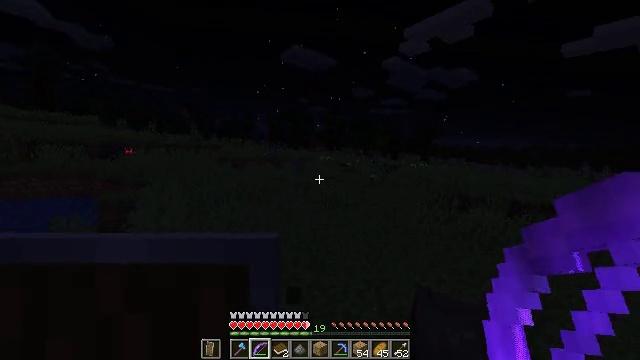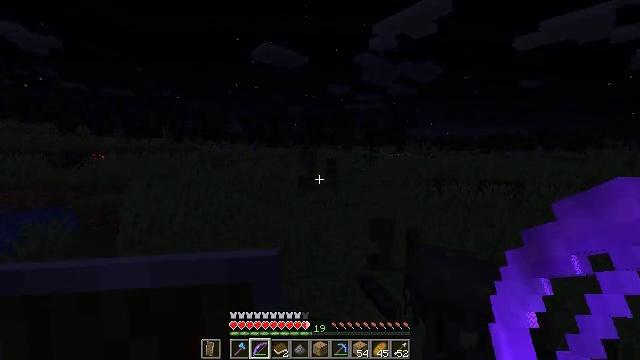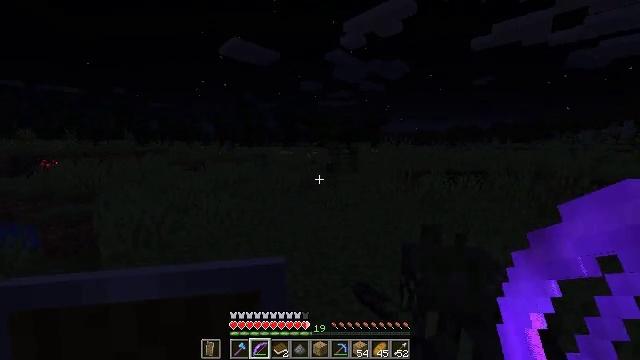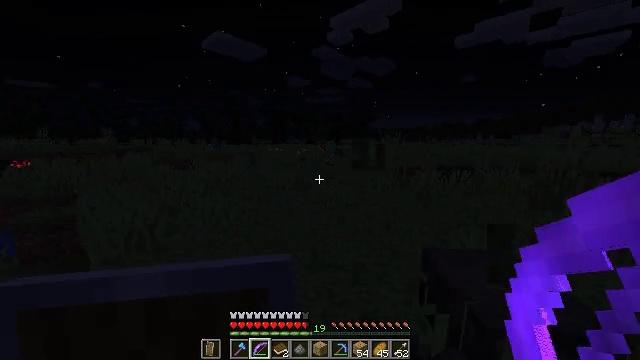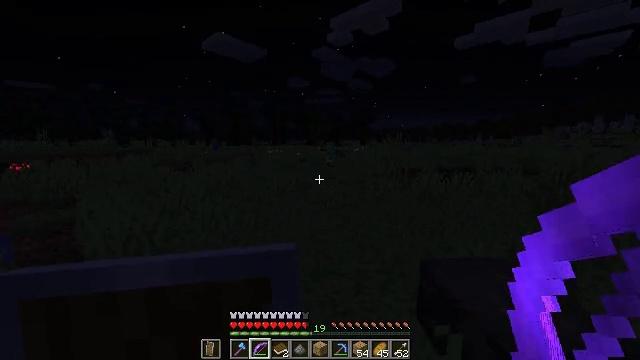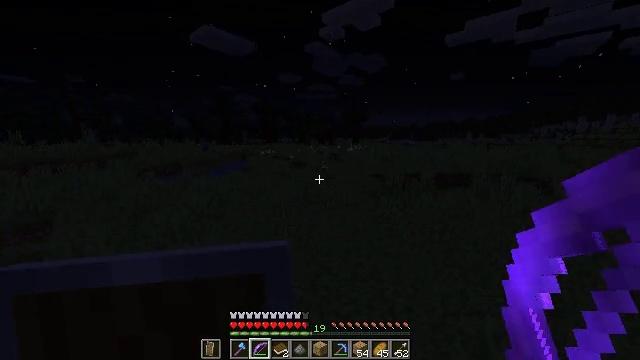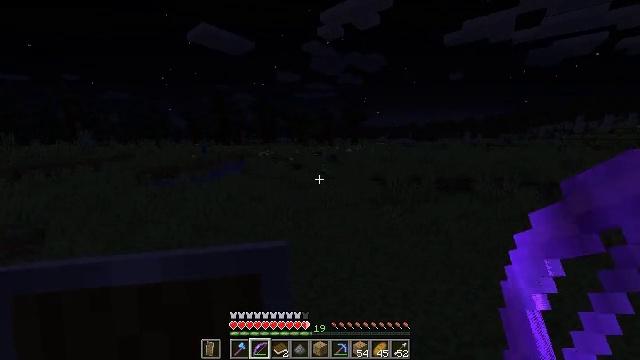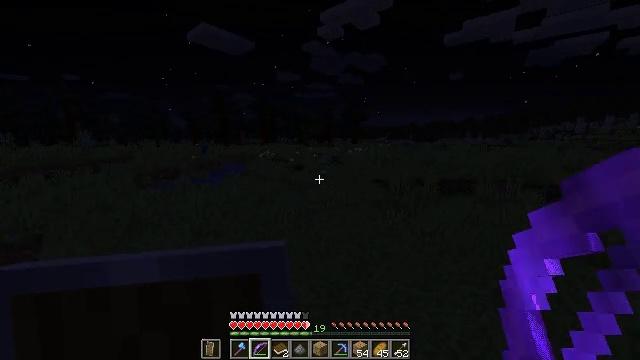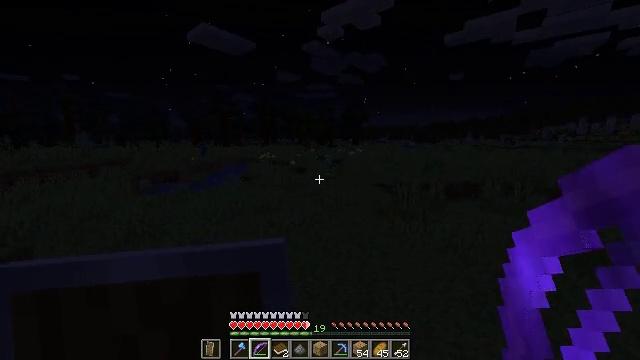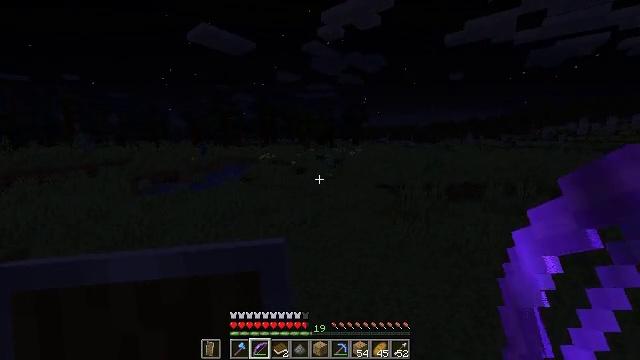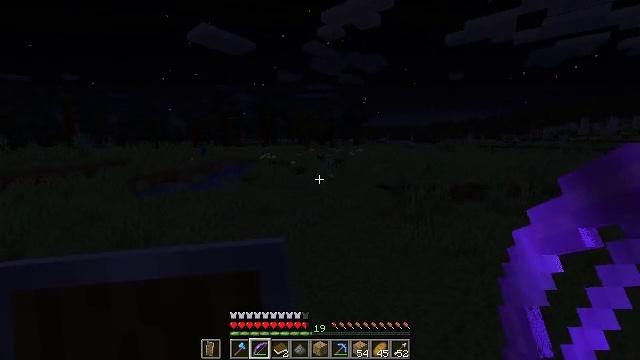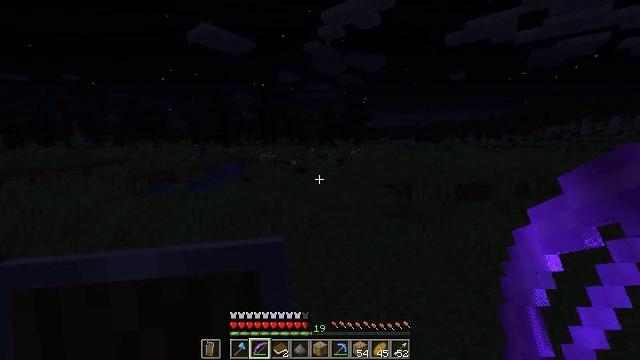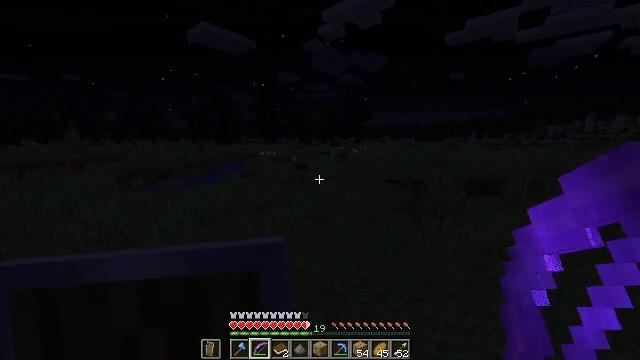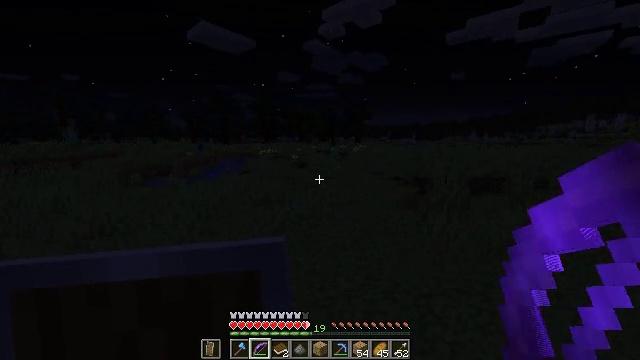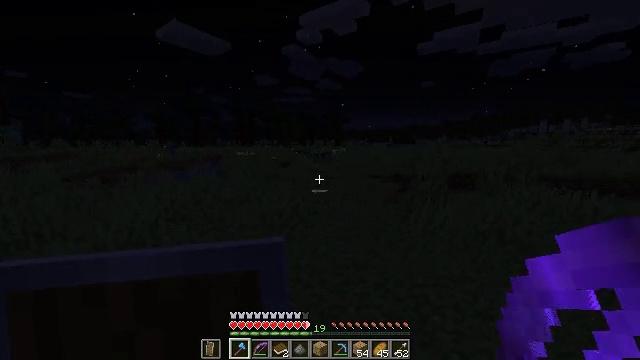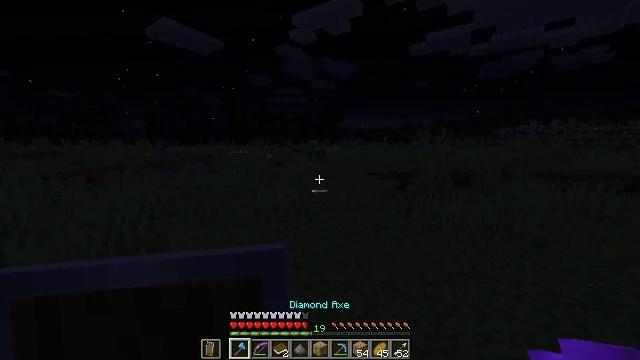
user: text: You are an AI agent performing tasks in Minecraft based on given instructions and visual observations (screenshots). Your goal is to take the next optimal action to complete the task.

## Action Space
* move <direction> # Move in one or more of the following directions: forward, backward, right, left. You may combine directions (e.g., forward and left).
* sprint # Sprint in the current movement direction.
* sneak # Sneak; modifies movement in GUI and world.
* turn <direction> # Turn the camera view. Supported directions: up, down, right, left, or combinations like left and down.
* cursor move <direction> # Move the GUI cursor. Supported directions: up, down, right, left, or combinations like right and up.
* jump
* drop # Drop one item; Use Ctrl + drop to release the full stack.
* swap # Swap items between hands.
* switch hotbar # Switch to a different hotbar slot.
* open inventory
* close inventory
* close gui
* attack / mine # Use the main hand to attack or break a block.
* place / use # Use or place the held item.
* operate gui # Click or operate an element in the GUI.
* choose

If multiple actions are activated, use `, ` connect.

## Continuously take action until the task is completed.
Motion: motion action
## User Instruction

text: Combat the creeper.
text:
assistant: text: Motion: move forward and move left, sprint, turn right, jump
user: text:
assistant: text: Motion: move forward and move left, sprint, turn right, jump
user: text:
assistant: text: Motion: move forward and move left, sprint, turn right, jump
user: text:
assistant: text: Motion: move forward, sprint, jump
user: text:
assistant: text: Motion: move forward, sprint, turn right and down, jump
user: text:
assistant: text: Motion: move forward, jump
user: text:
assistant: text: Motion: move forward, jump
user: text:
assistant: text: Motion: move forward, sprint, jump
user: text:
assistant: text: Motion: move forward, sprint, jump
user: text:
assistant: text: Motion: move forward, sprint, jump
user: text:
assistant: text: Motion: move forward, sprint, jump
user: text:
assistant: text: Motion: move forward, jump
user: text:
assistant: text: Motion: move forward, jump
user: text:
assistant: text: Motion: move forward, turn right and up, jump, switch to hotbar 1
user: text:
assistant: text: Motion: move forward, turn right, jump, switch to hotbar 1
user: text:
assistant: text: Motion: move forward, jump, switch to hotbar 1
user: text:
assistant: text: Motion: move forward, jump
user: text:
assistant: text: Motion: move forward, jump
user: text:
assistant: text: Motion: move forward, jump
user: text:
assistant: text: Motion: move forward, jump
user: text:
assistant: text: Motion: move forward, jump
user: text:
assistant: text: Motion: move forward, jump
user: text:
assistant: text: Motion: move forward, sprint, jump
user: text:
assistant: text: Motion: move forward, sprint, jump
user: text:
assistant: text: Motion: move forward, sprint, jump
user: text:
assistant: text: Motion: move forward, sprint, turn right and down, jump
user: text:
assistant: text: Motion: move forward, sprint, jump
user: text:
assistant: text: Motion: move forward, sprint, jump
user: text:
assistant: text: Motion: move forward, sprint, jump
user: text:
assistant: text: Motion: move forward, jump